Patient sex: M
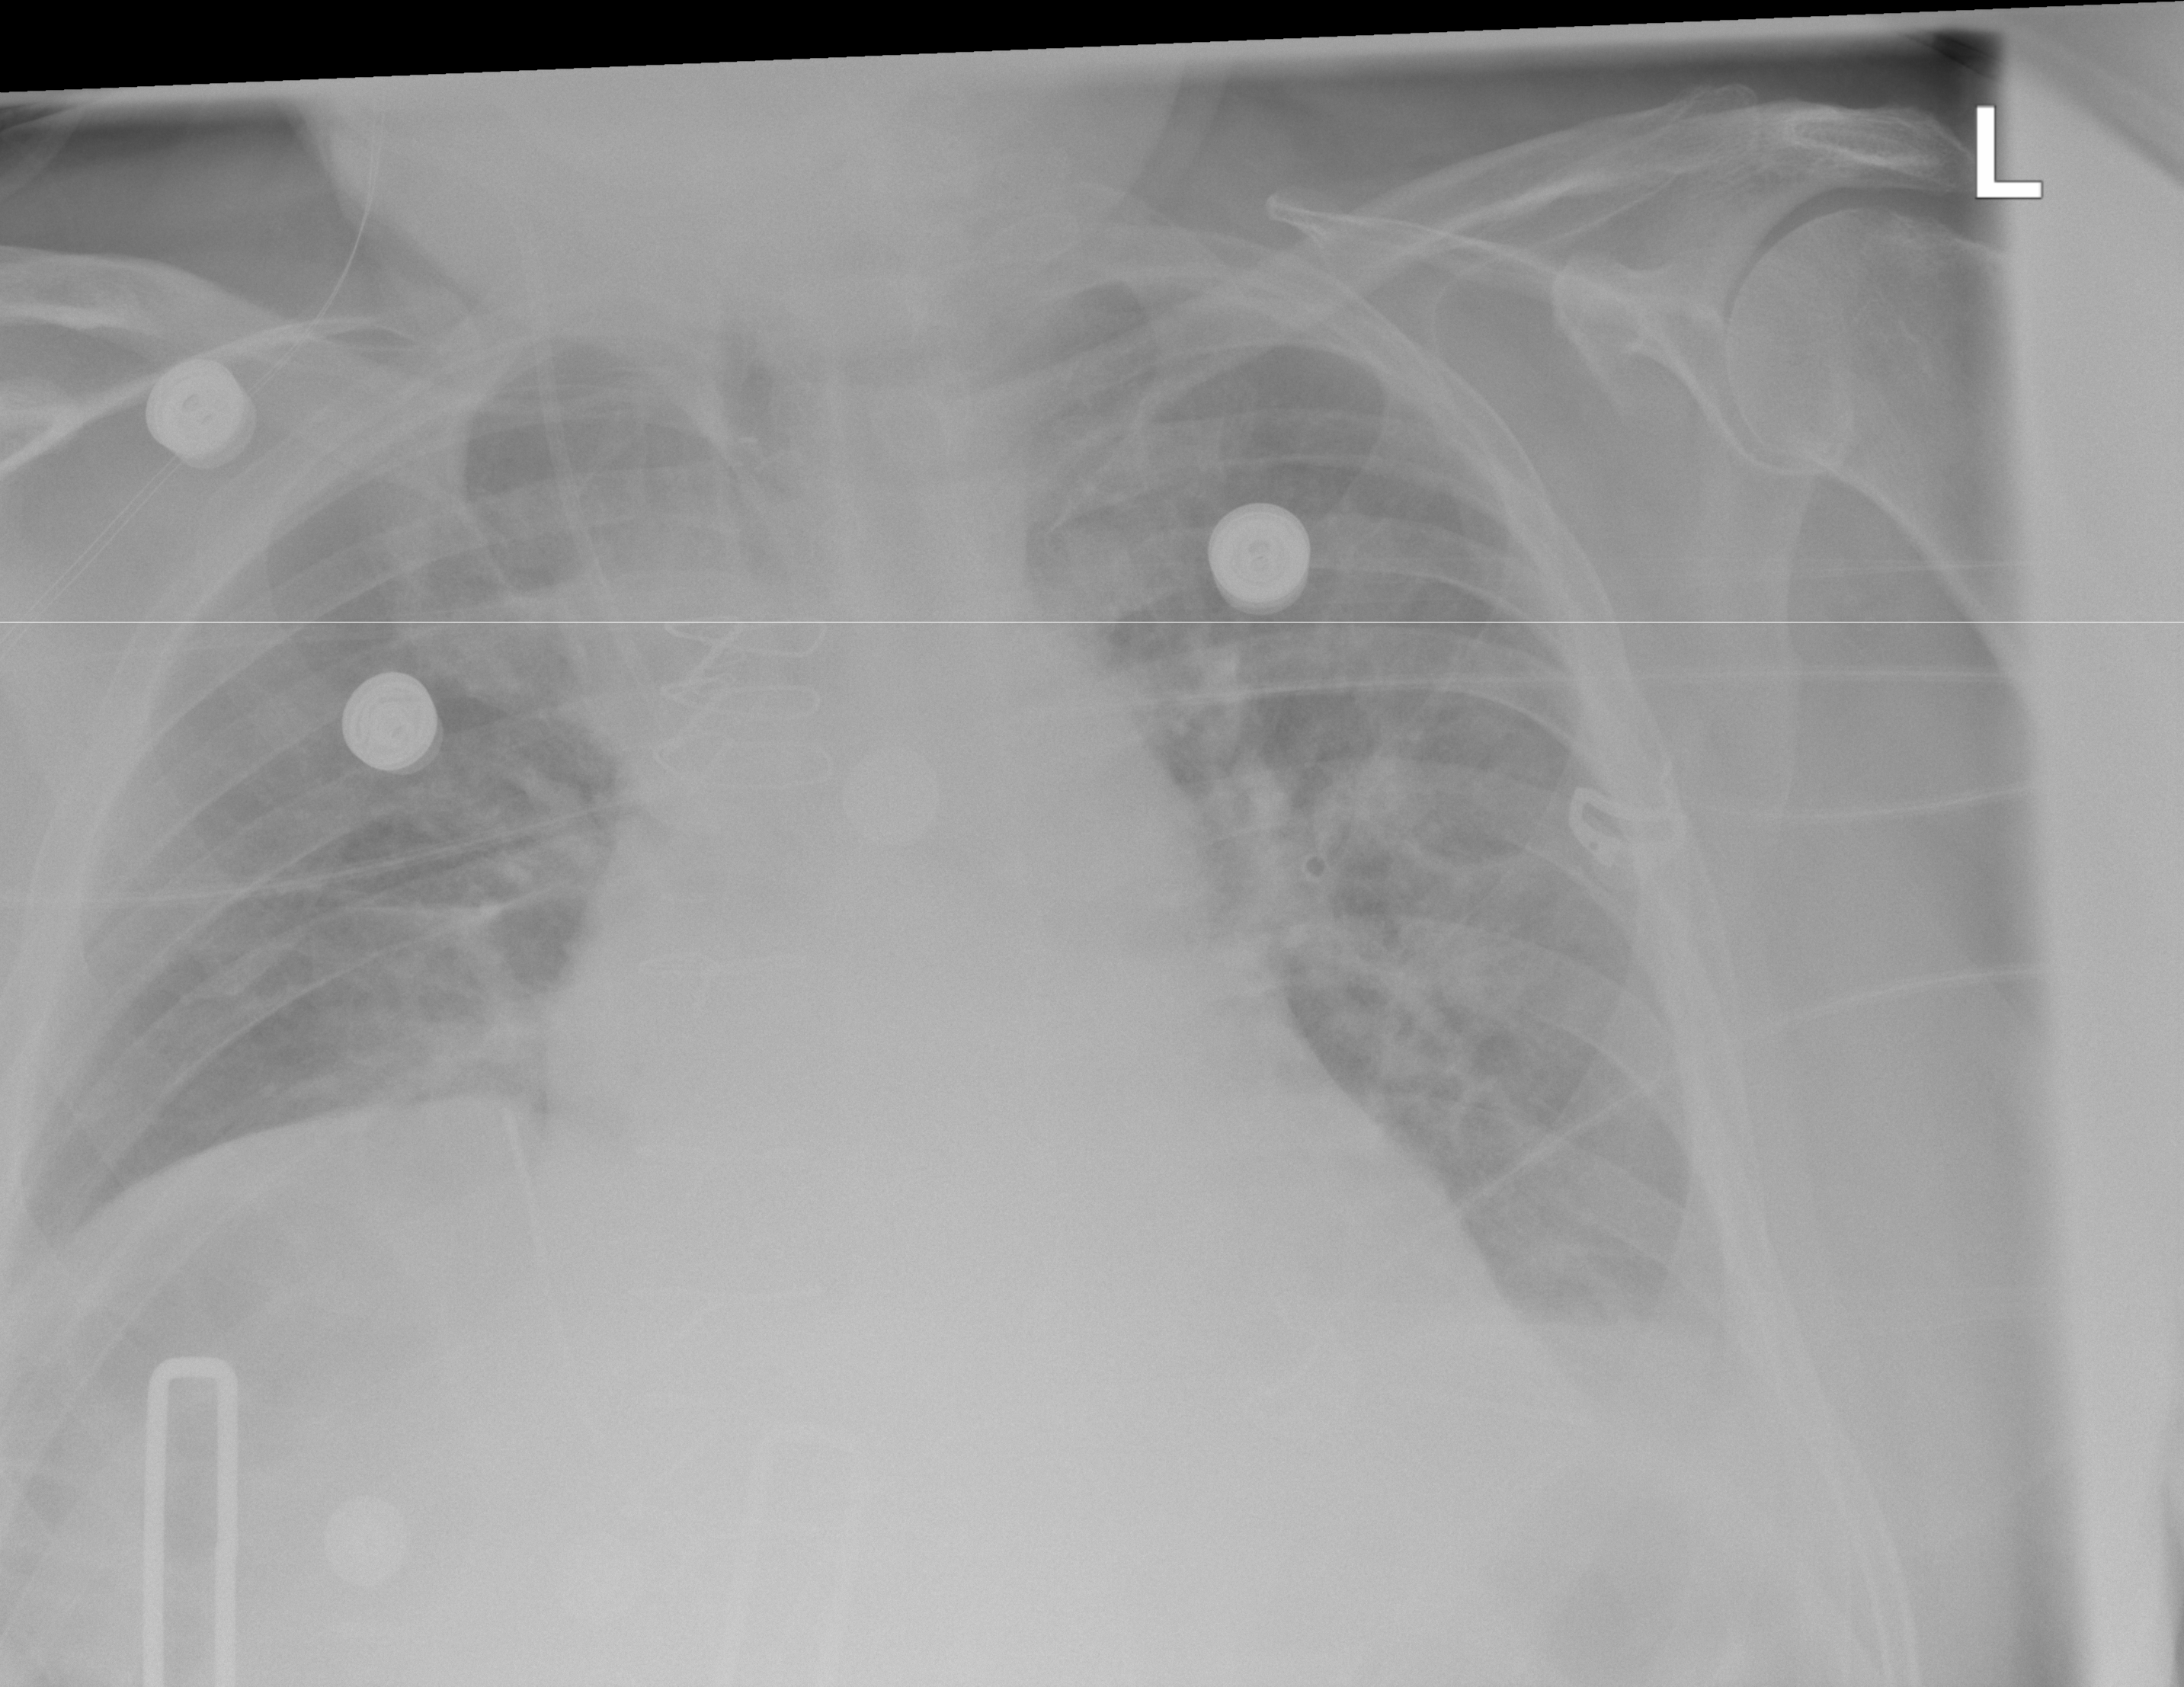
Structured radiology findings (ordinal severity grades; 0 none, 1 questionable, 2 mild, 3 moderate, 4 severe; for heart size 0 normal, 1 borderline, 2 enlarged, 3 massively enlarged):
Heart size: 1
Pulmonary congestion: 2
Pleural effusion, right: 1
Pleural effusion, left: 2
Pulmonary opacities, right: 0
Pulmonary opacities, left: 0
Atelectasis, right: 2
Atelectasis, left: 2